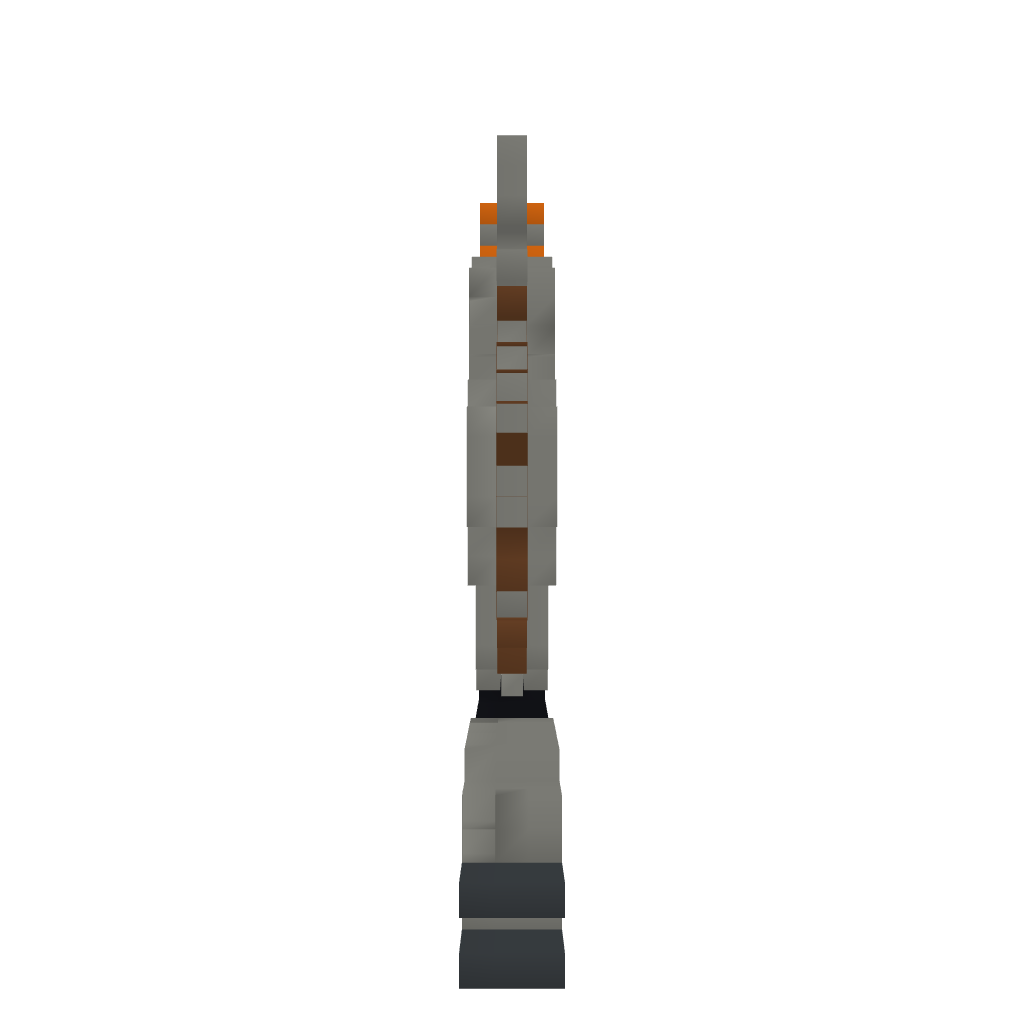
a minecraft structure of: Plasma cutter - Dead Space